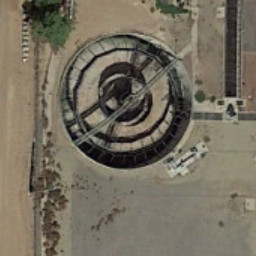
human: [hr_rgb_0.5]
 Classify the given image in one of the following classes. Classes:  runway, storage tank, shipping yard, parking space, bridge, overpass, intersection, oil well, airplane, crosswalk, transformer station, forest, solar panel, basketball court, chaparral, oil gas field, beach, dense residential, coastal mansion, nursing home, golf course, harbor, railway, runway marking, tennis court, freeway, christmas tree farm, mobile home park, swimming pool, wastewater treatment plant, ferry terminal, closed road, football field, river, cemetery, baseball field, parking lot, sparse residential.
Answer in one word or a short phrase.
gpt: wastewater treatment plant